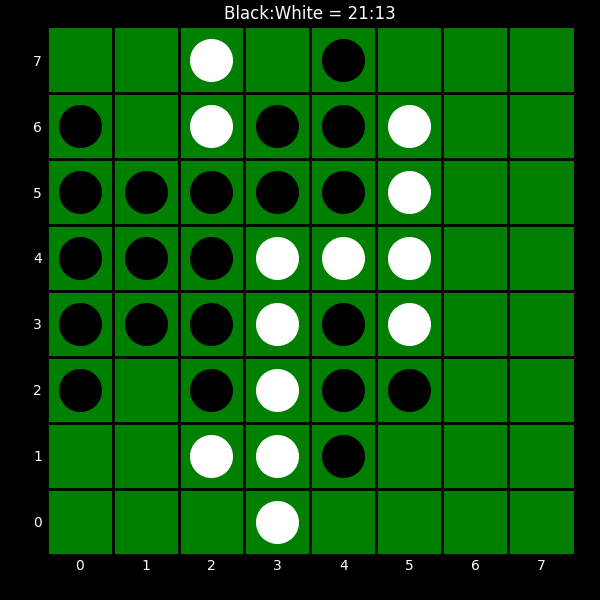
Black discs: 21
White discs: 13